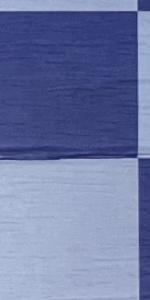
Label: Empty